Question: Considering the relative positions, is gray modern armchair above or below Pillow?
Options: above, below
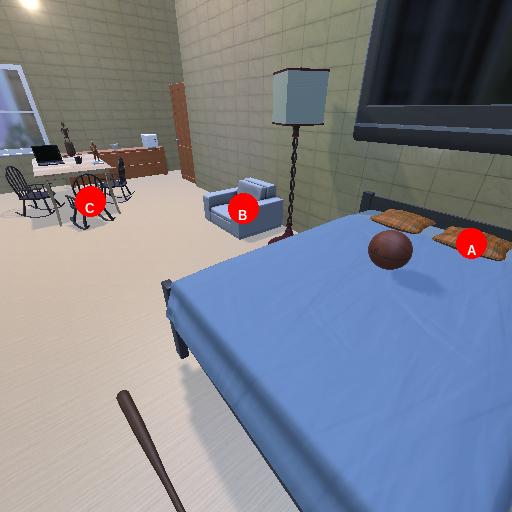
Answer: above